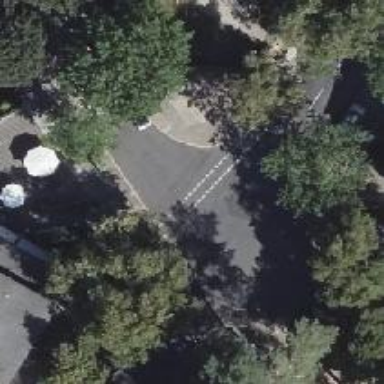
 and parallel parking lanes on both sides with parking parallel to the curb."